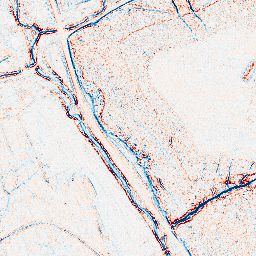
Category: edge_preserving
Decomposition family: bilateral
Decomposition parameters: d: 5
sigma_color: 25
sigma_space: 100
Upsampling method: bspline
Upsampling parameters: scale: 4
Upsampling scale: 4